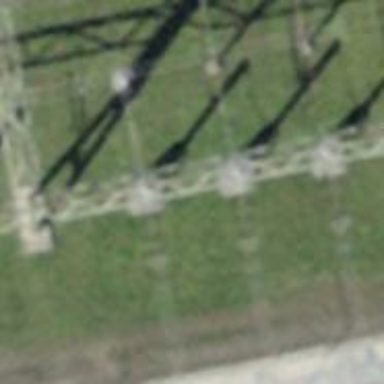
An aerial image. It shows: Insulator used in power equipment.